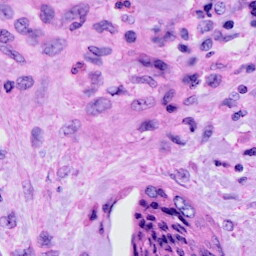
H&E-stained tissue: Cervix